Field crop: maize
Growth stage: 2
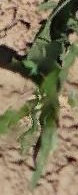
Species: maize